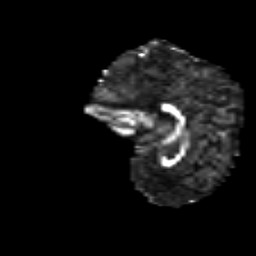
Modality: FA
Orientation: sagittal
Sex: female
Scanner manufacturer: siemens
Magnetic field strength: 3 T
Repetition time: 5 s
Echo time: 0.071 s